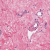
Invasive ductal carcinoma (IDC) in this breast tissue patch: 0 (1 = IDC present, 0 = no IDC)